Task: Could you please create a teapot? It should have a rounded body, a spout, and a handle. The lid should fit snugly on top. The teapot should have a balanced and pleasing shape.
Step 234:
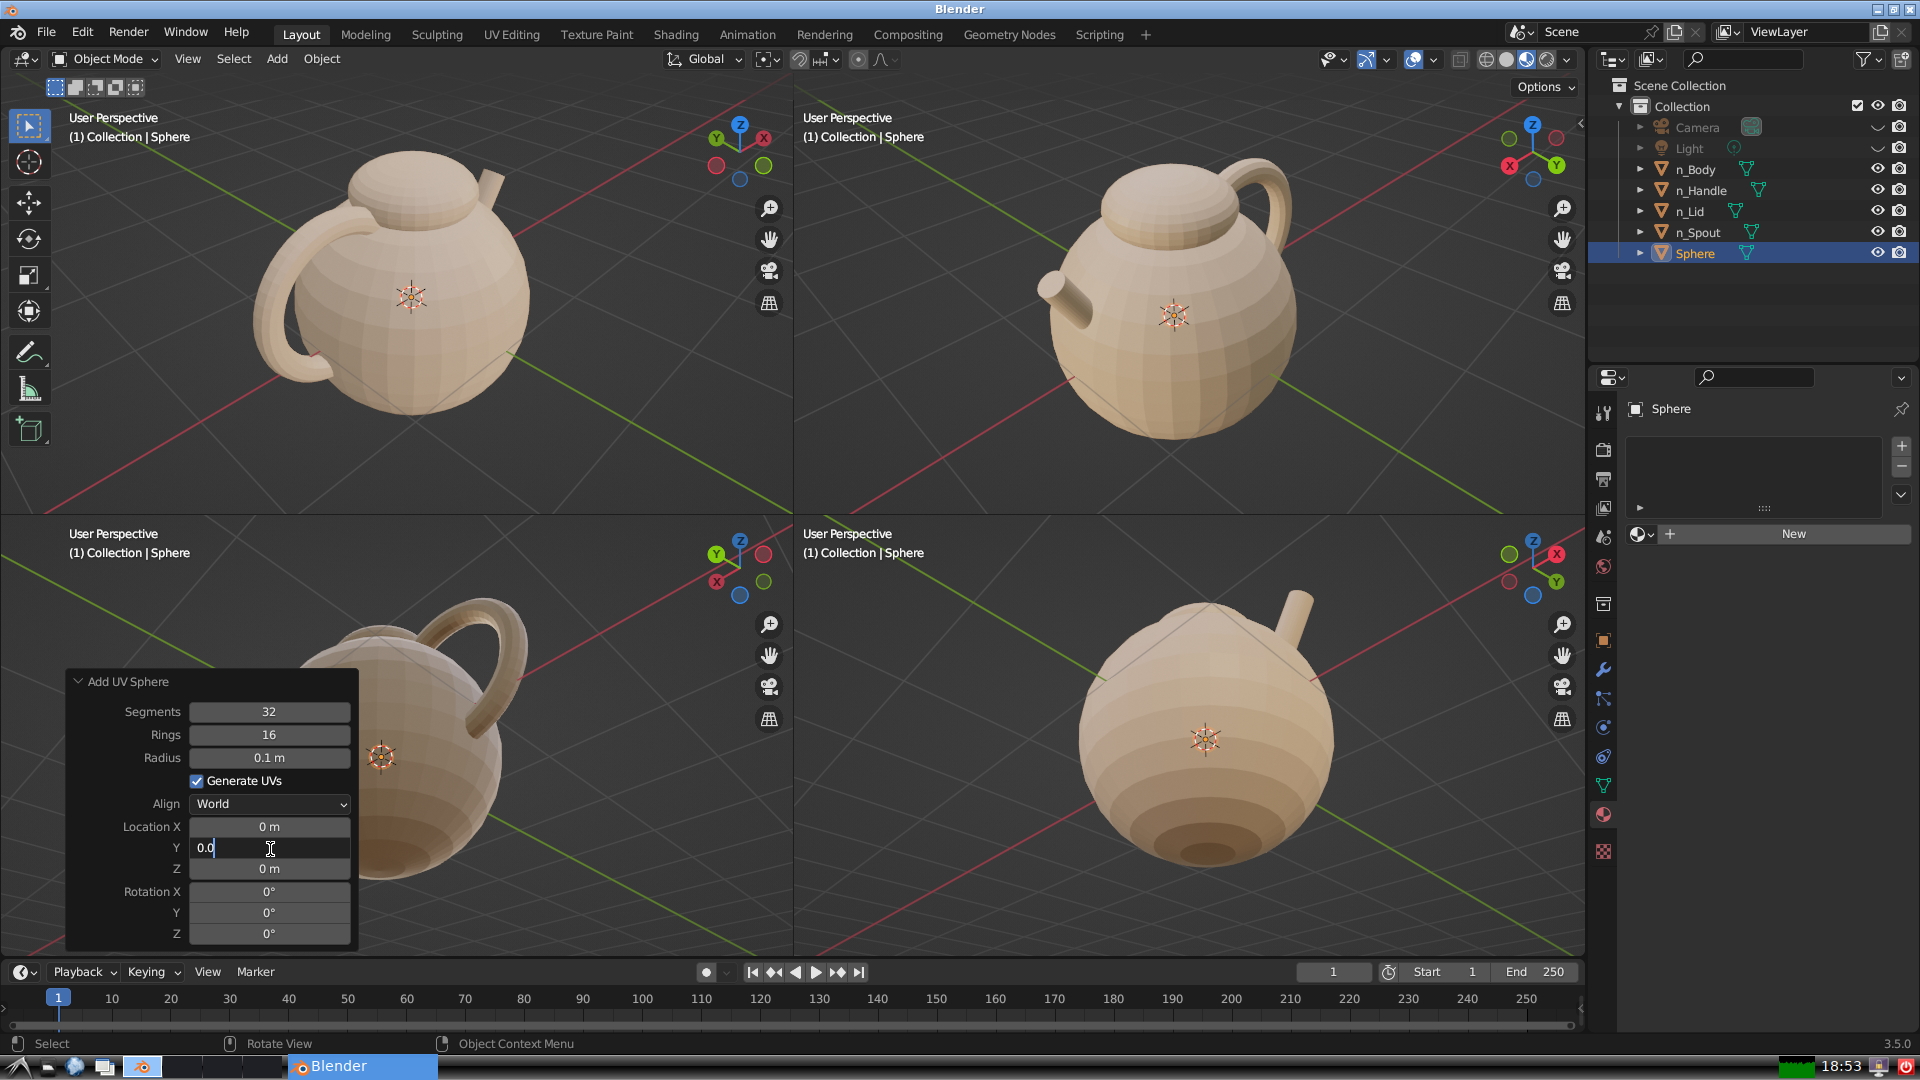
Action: {"key_press": ['Return']}